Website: bh-photo
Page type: order-tracking
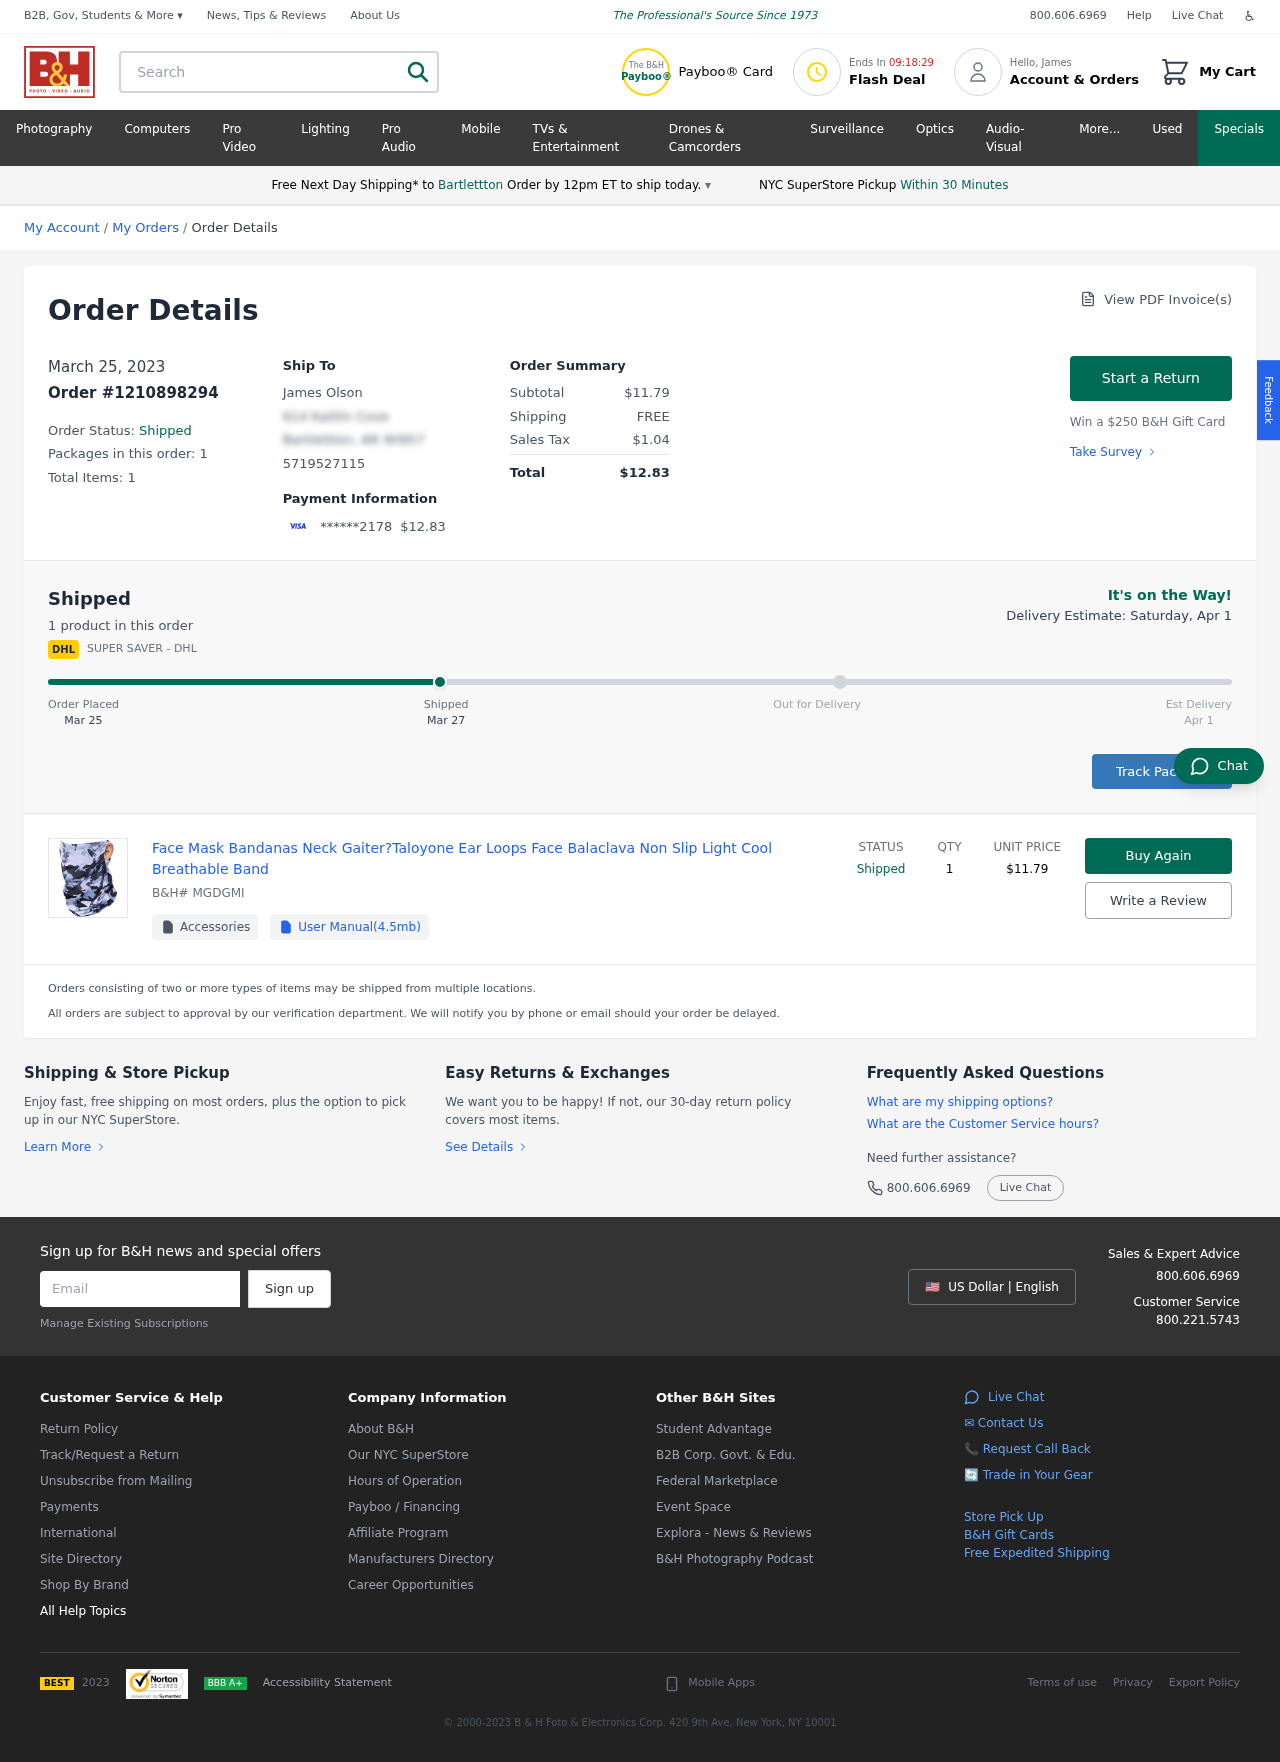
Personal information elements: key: PII_CARD_LAST4
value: ******2178
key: PII_CITY
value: Bartlettton
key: PII_EMAIL
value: james.olson@yahoo.com
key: PII_FIRSTNAME
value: James
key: PII_FULLNAME
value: James Olson
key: PII_PHONE
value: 5719527115
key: PII_STREET
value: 614 Kaitlin Cove
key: PII_CITY_STATE_ZIP
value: Bartlettton, AR 90957
Product elements: key: PRODUCT1_NAME
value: Face Mask Bandanas Neck Gaiter?Taloyone Ear Loops Face Balaclava Non Slip Light Cool Breathable Band
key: PRODUCT1_PRICE
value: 11.79
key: PRODUCT1_QUANTITY
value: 1
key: PRODUCT1_SKU
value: MGDGMI
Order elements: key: ORDER_DATE
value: Mar 25
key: ORDER_DATE
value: March 25, 2023
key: ORDER_ID
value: Order #1210898294
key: ORDER_NUM_PACKAGES
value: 1
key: ORDER_NUM_ITEMS
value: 1
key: ORDER_NUM_ITEMS
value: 1 product
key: ORDER_TOTAL
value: $12.83
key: ORDER_SUBTOTAL
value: $11.79
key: ORDER_SHIPPING_COST
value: FREE
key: ORDER_TAX
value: $1.04
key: ORDER_DELIVERY_DATE
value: Apr 1
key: ORDER_DELIVERY_DATE
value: Delivery Estimate: Saturday, Apr 1
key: ORDER_SHIPPING_DATE
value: Mar 27
Search elements: key: HEADER_SEARCH
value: Search